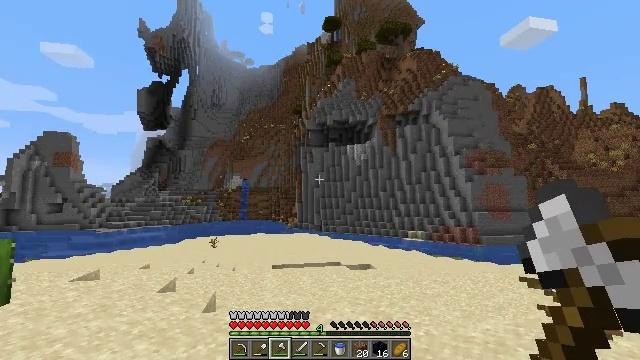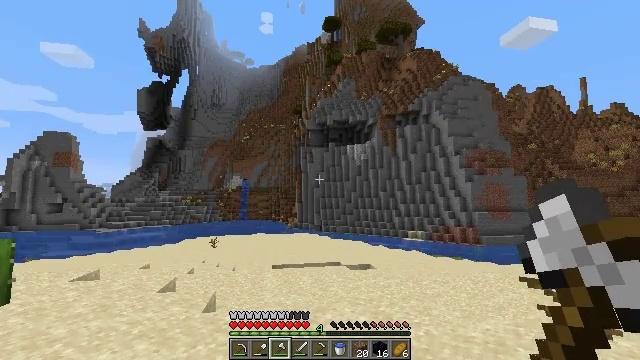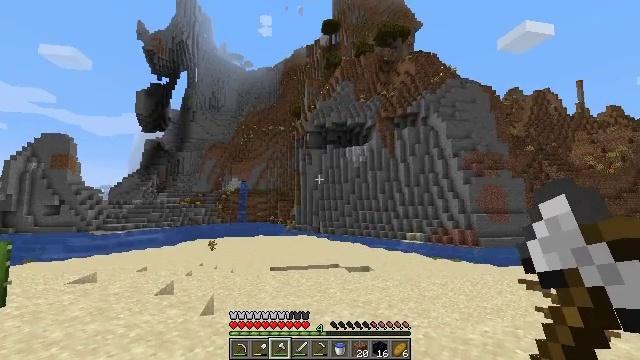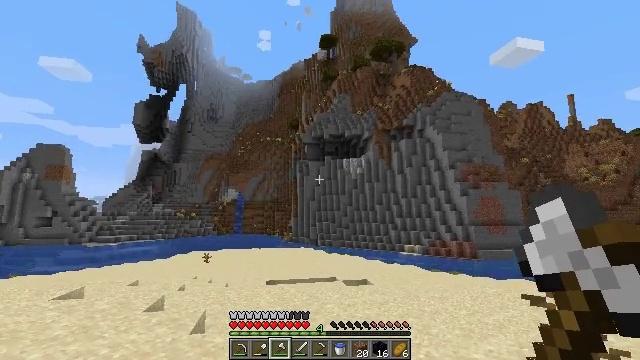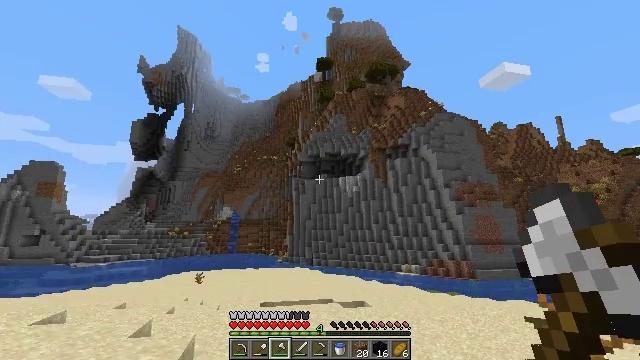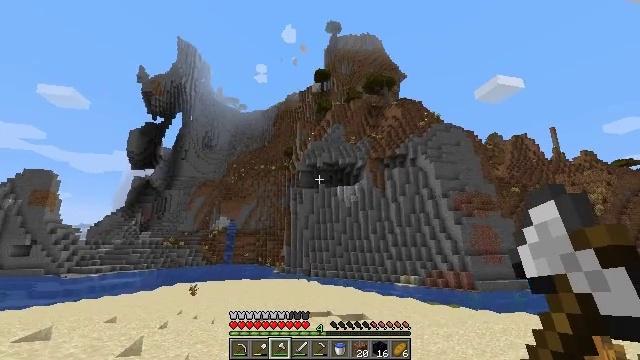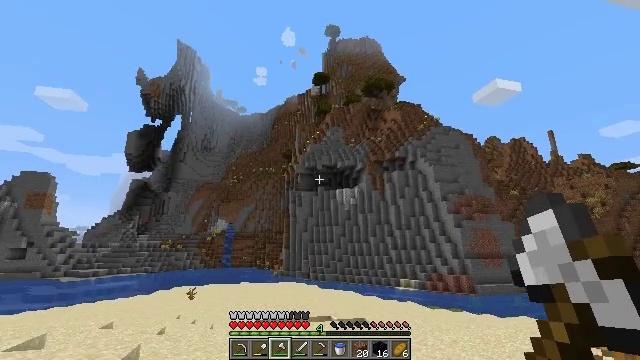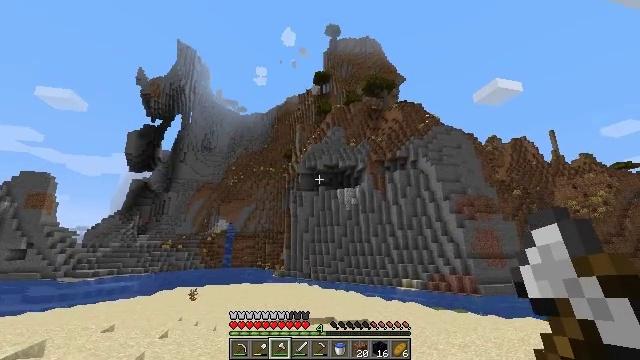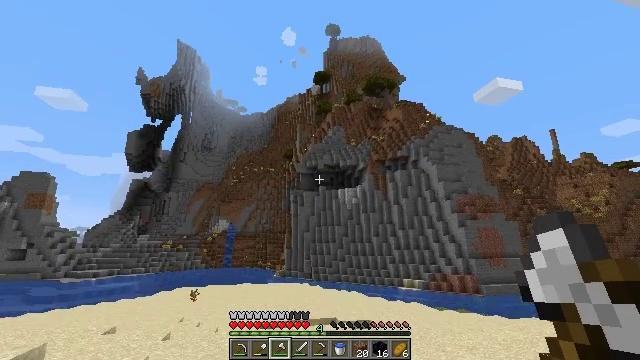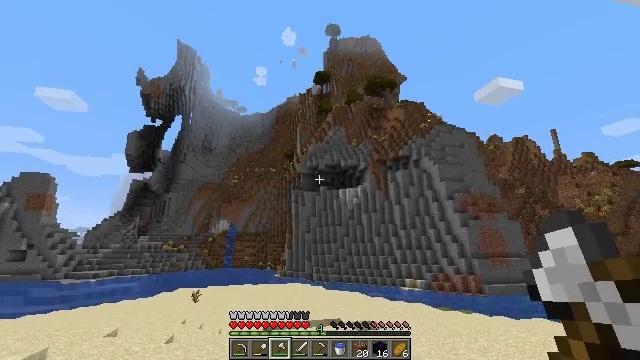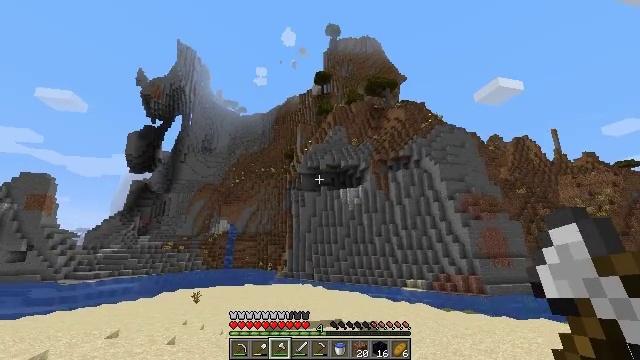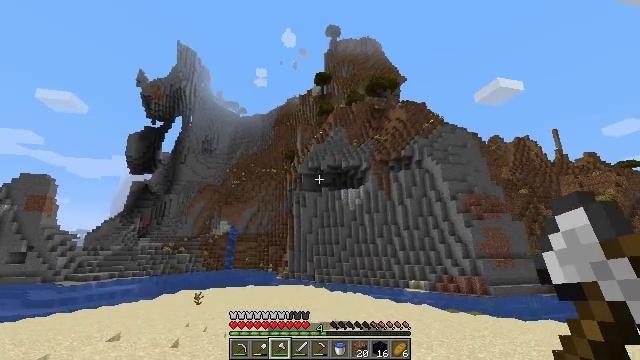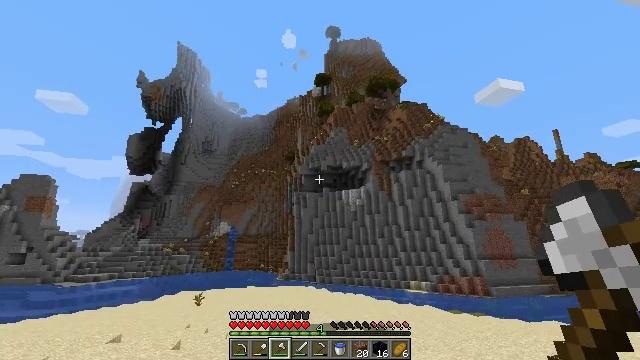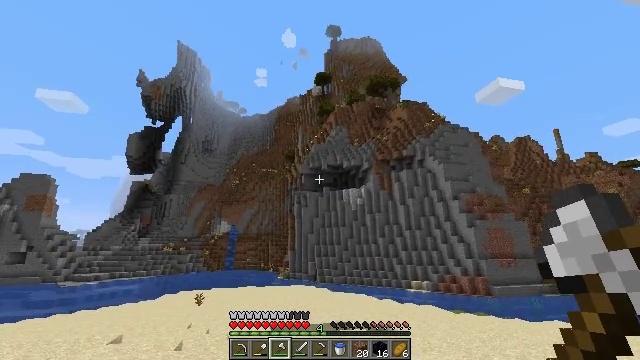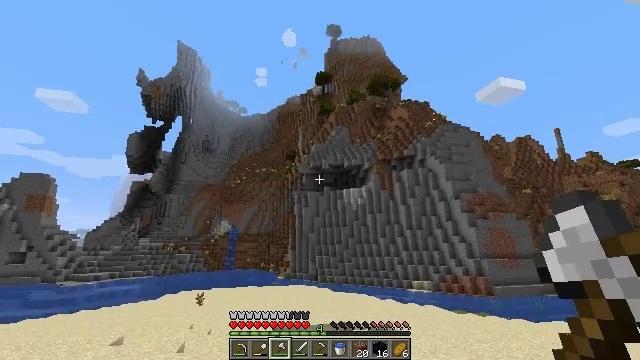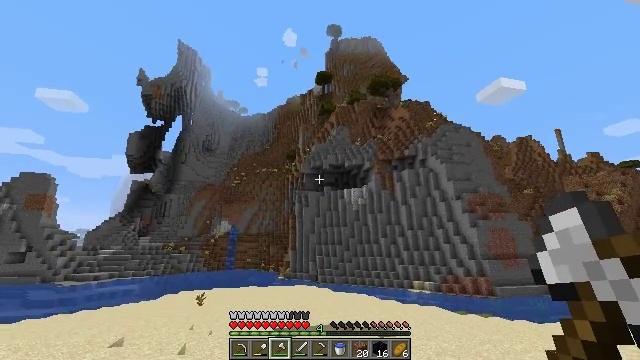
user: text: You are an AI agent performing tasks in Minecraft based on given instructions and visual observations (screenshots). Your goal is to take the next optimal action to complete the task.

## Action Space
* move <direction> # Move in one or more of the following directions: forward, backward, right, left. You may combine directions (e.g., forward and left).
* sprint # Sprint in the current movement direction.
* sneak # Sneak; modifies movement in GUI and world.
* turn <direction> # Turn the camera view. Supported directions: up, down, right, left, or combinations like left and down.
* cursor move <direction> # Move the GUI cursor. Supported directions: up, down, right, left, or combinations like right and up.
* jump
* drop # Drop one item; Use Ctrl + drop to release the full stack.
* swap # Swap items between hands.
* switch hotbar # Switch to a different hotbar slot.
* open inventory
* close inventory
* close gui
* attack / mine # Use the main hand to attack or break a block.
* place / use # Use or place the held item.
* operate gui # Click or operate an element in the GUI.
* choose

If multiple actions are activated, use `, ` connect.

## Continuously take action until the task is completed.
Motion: motion action
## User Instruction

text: Kill the rabbit.
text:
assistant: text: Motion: no_op
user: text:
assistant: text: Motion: no_op
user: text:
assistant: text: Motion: move forward, turn up
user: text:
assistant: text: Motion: move forward and move left, turn up
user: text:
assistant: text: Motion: move forward and move left, turn up
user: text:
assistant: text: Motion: move forward and move left
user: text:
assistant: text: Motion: move forward and move left
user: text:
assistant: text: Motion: move forward and move left
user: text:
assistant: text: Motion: move forward and move left
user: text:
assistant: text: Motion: move forward and move left
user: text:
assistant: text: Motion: move forward and move left
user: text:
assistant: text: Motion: move forward and move left
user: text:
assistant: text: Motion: move forward and move left
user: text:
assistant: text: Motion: no_op
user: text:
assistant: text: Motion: no_op
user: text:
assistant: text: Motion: no_op
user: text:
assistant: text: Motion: no_op
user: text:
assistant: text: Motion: turn down
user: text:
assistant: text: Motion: turn left and down
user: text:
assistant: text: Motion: move left, turn left and down
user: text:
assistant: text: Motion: move left, turn left and down
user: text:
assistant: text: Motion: move left, turn left and down
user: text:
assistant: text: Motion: move left, turn left
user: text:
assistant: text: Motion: move forward and move left
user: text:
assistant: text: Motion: move forward and move left
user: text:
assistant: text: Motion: move forward and move left
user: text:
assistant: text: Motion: move forward and move left
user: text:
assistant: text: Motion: move left
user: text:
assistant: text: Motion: move left
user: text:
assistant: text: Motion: move left